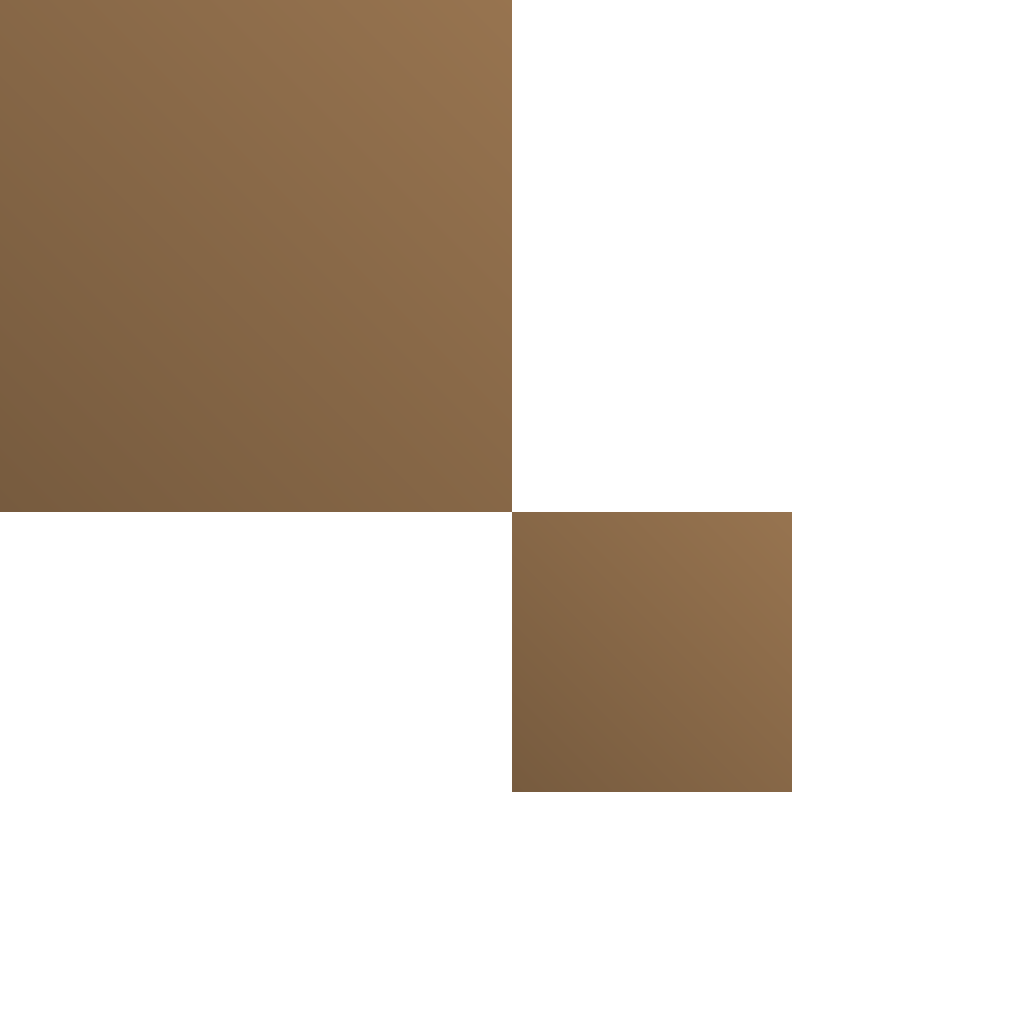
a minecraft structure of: Fireworks Crafting Set bad low quality